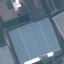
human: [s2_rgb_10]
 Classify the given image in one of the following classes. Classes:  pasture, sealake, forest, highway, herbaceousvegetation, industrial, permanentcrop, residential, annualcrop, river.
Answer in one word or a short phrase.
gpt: Industrial